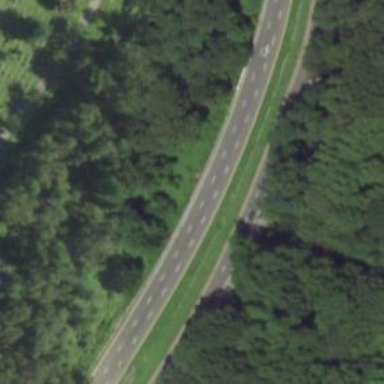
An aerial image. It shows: Motorroad highway with expressway features.